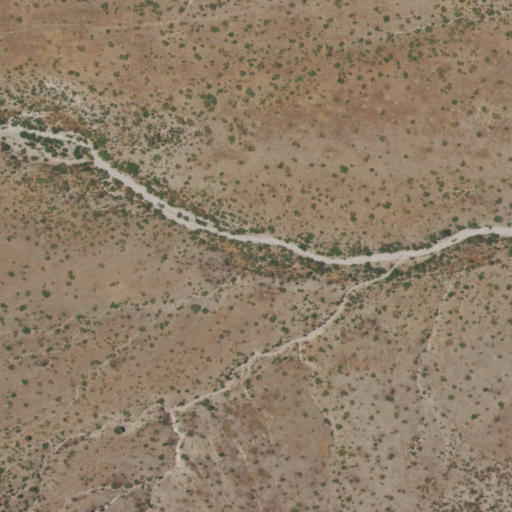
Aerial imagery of valley in Arizona named Millsite Canyon containing grassland and shrub